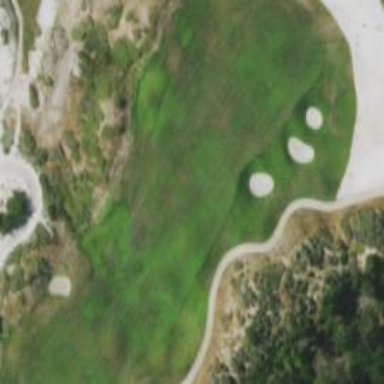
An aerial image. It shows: View of golf hole.